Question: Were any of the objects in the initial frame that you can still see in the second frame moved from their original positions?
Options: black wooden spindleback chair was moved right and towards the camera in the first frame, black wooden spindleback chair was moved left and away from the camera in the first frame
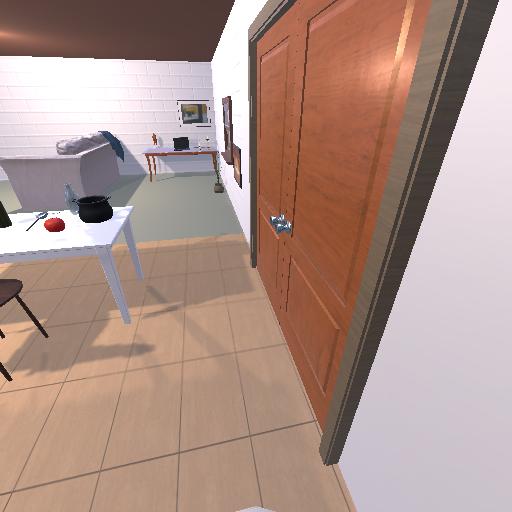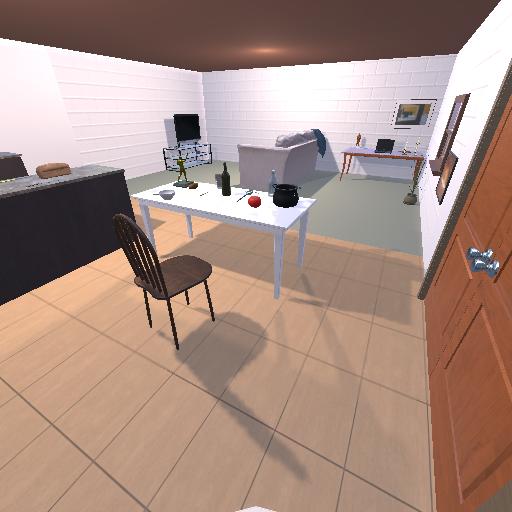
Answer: black wooden spindleback chair was moved right and towards the camera in the first frame